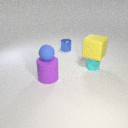
small cyan rubber cylinder below large yellow rubber cube